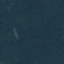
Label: Forest